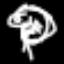
Label: frog